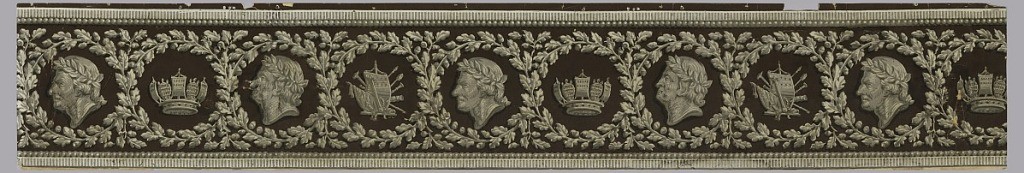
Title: Border
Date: ca. 1860
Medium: Block-printed
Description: Laurel branches running toward left, enclosing circles in which heads, facing left, alternate with trophies. Simple beading at top and bottom. White and gray on brown field.